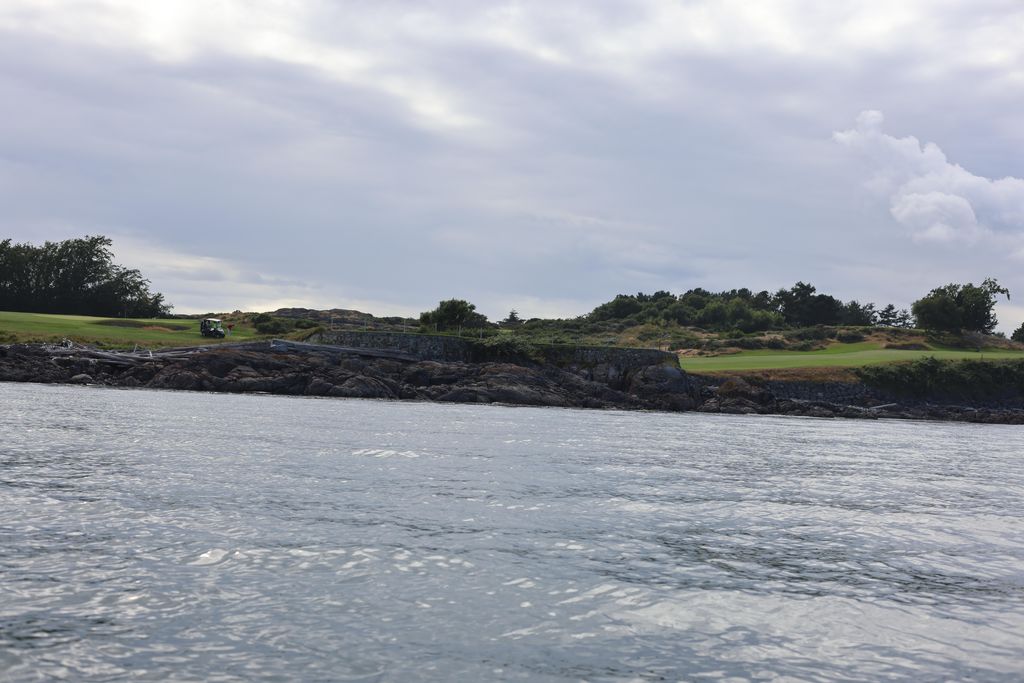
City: victoria